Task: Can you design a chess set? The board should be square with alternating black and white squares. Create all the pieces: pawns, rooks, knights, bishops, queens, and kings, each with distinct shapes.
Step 4424:
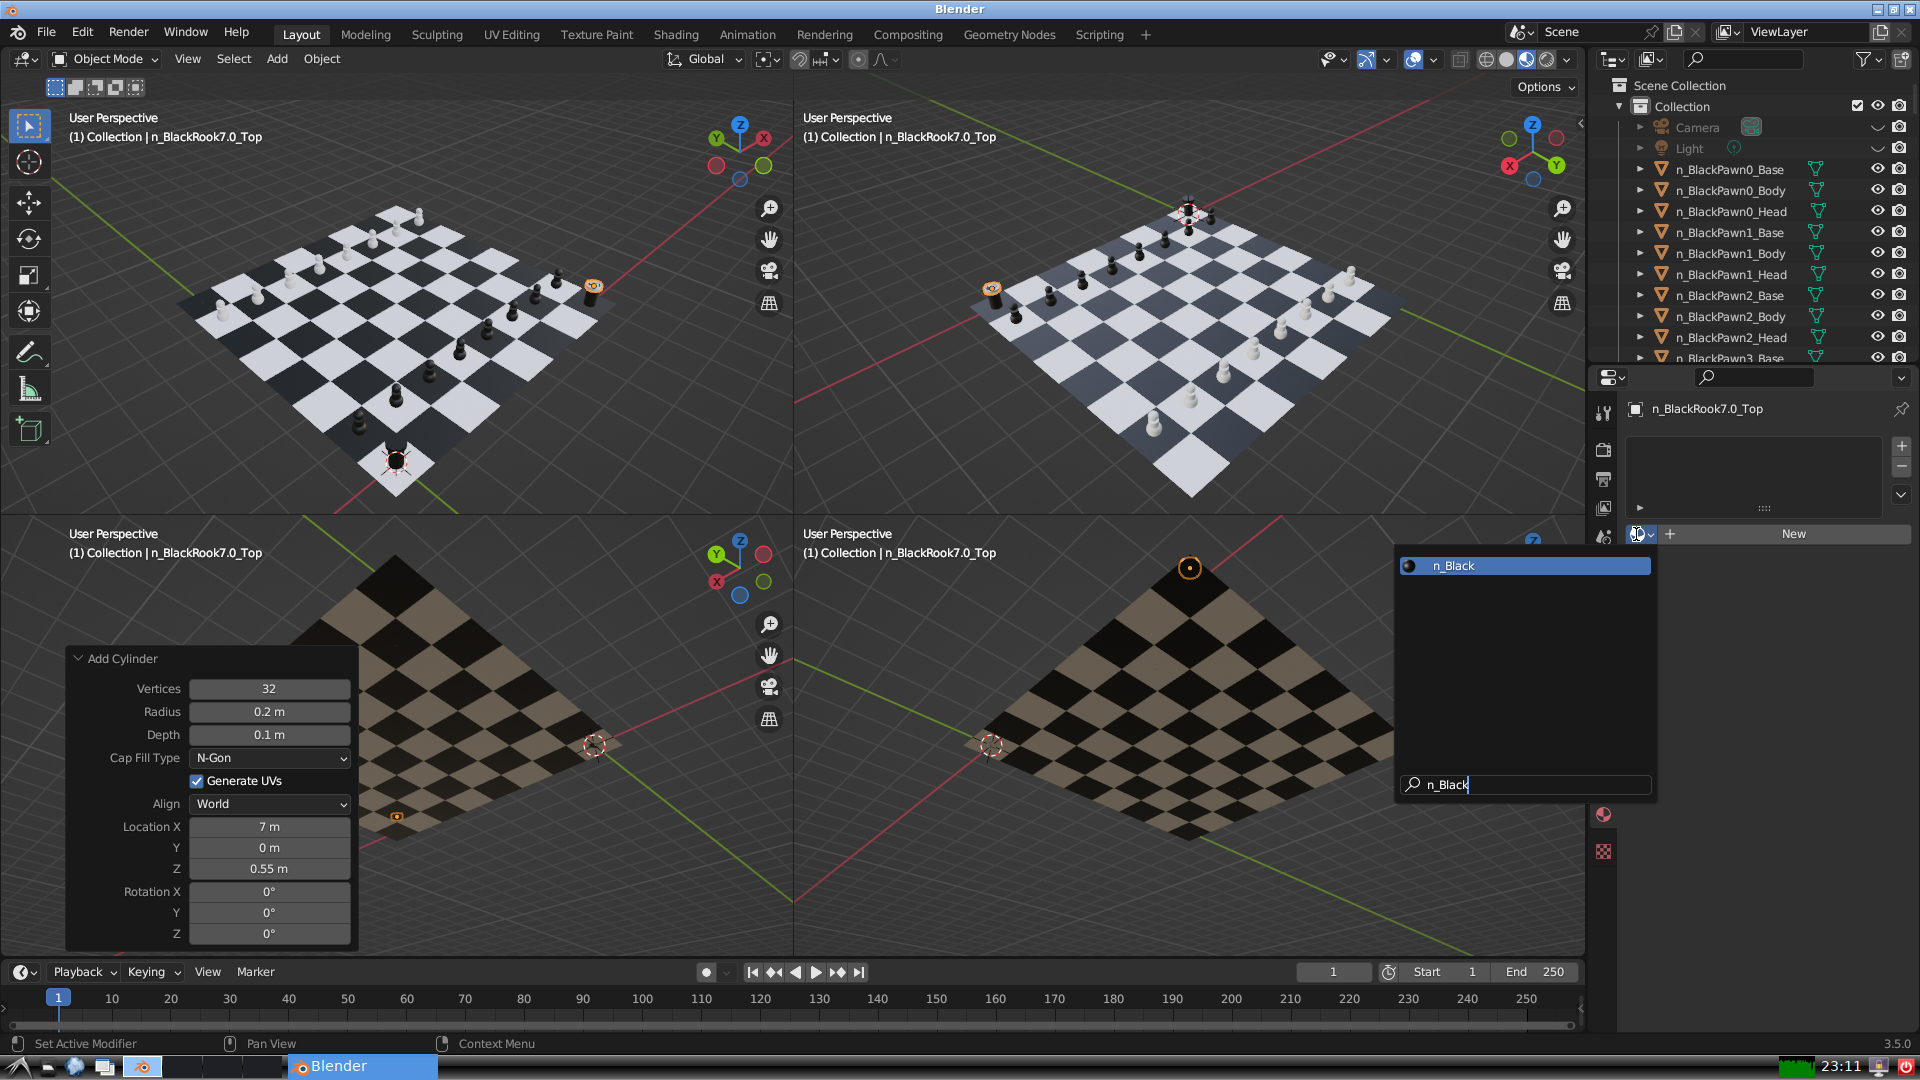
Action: {"key_press": ['Return']}